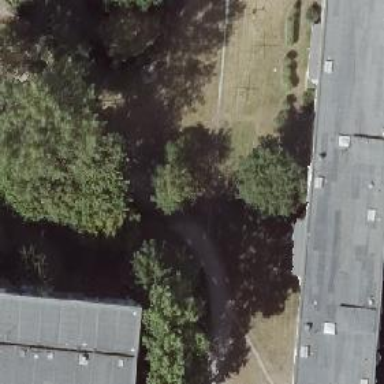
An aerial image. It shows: Footway.